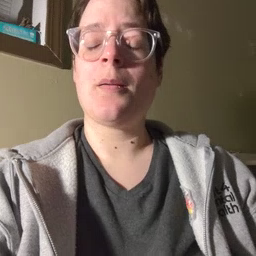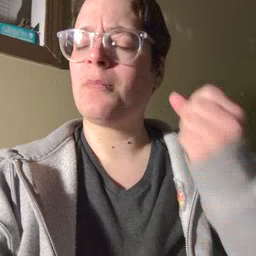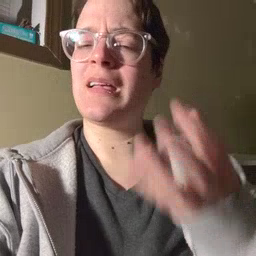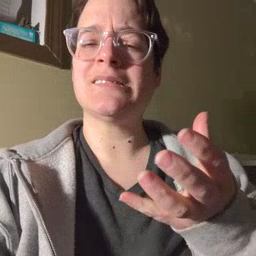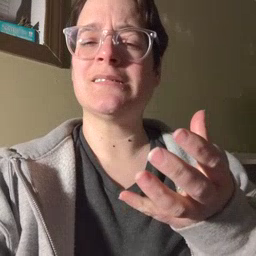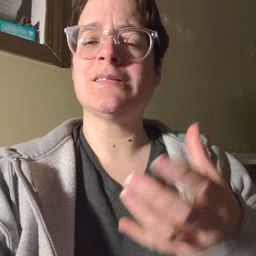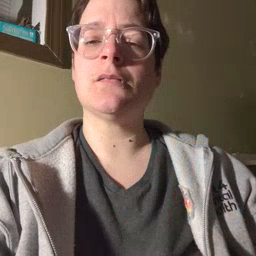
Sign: many